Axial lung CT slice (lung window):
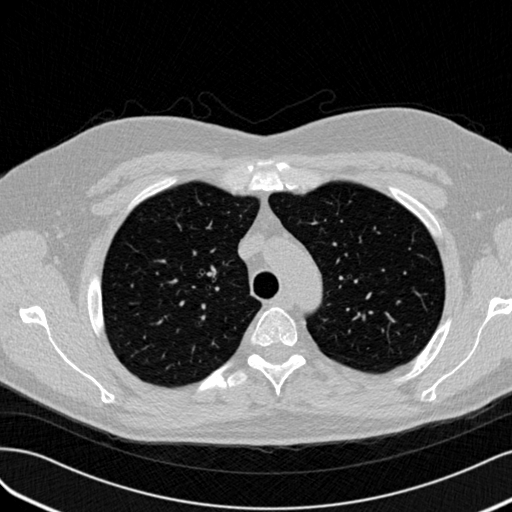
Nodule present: no